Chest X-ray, AP view. Patient: 9 years old, sex M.
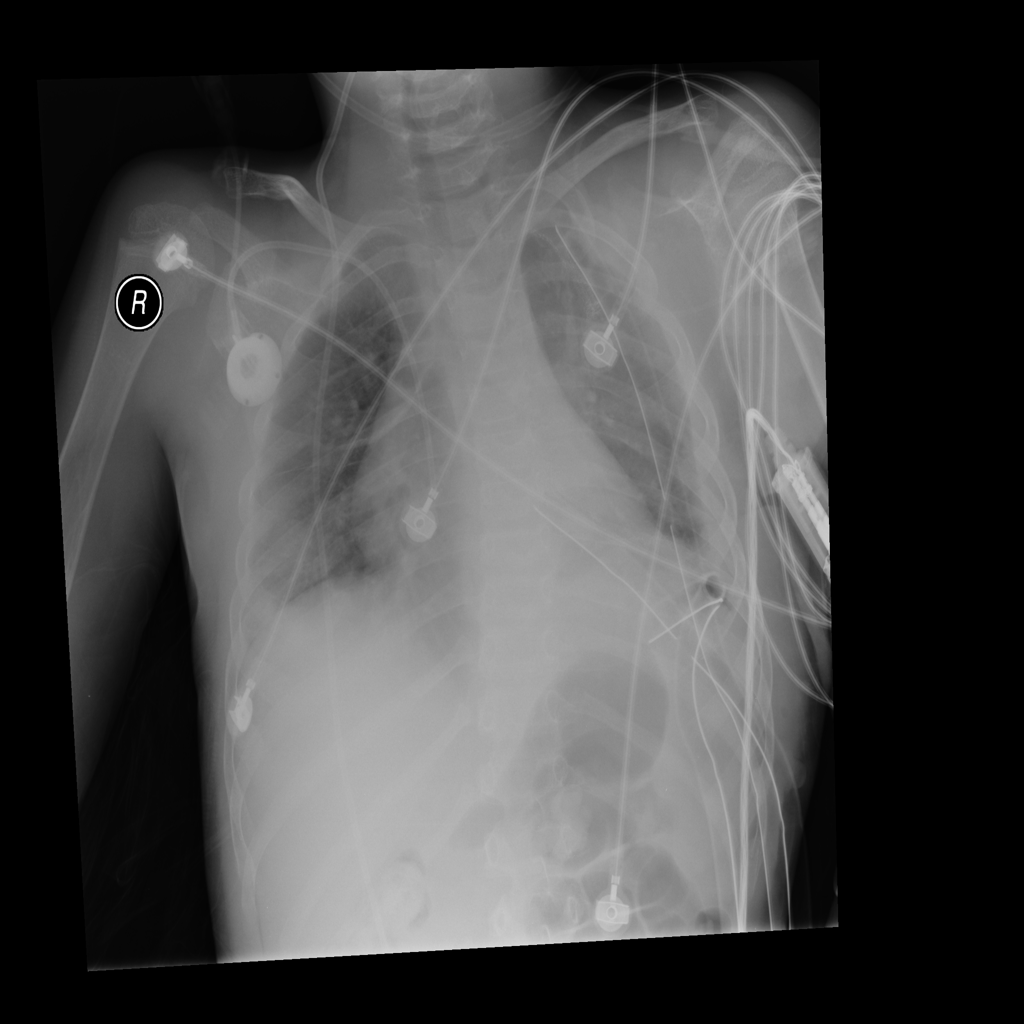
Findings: No Finding